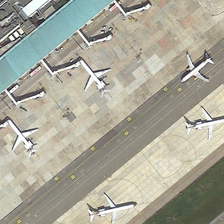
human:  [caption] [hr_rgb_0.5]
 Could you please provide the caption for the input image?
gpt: five planes are in an airport .

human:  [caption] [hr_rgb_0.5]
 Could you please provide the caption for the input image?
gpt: five planes are in an airport .

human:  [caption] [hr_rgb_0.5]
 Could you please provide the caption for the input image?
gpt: five planes are in an airport .

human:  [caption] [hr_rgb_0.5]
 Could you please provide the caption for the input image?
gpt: five planes are in an airport .

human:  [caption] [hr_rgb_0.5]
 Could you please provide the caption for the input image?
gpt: five planes are in an airport .